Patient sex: M
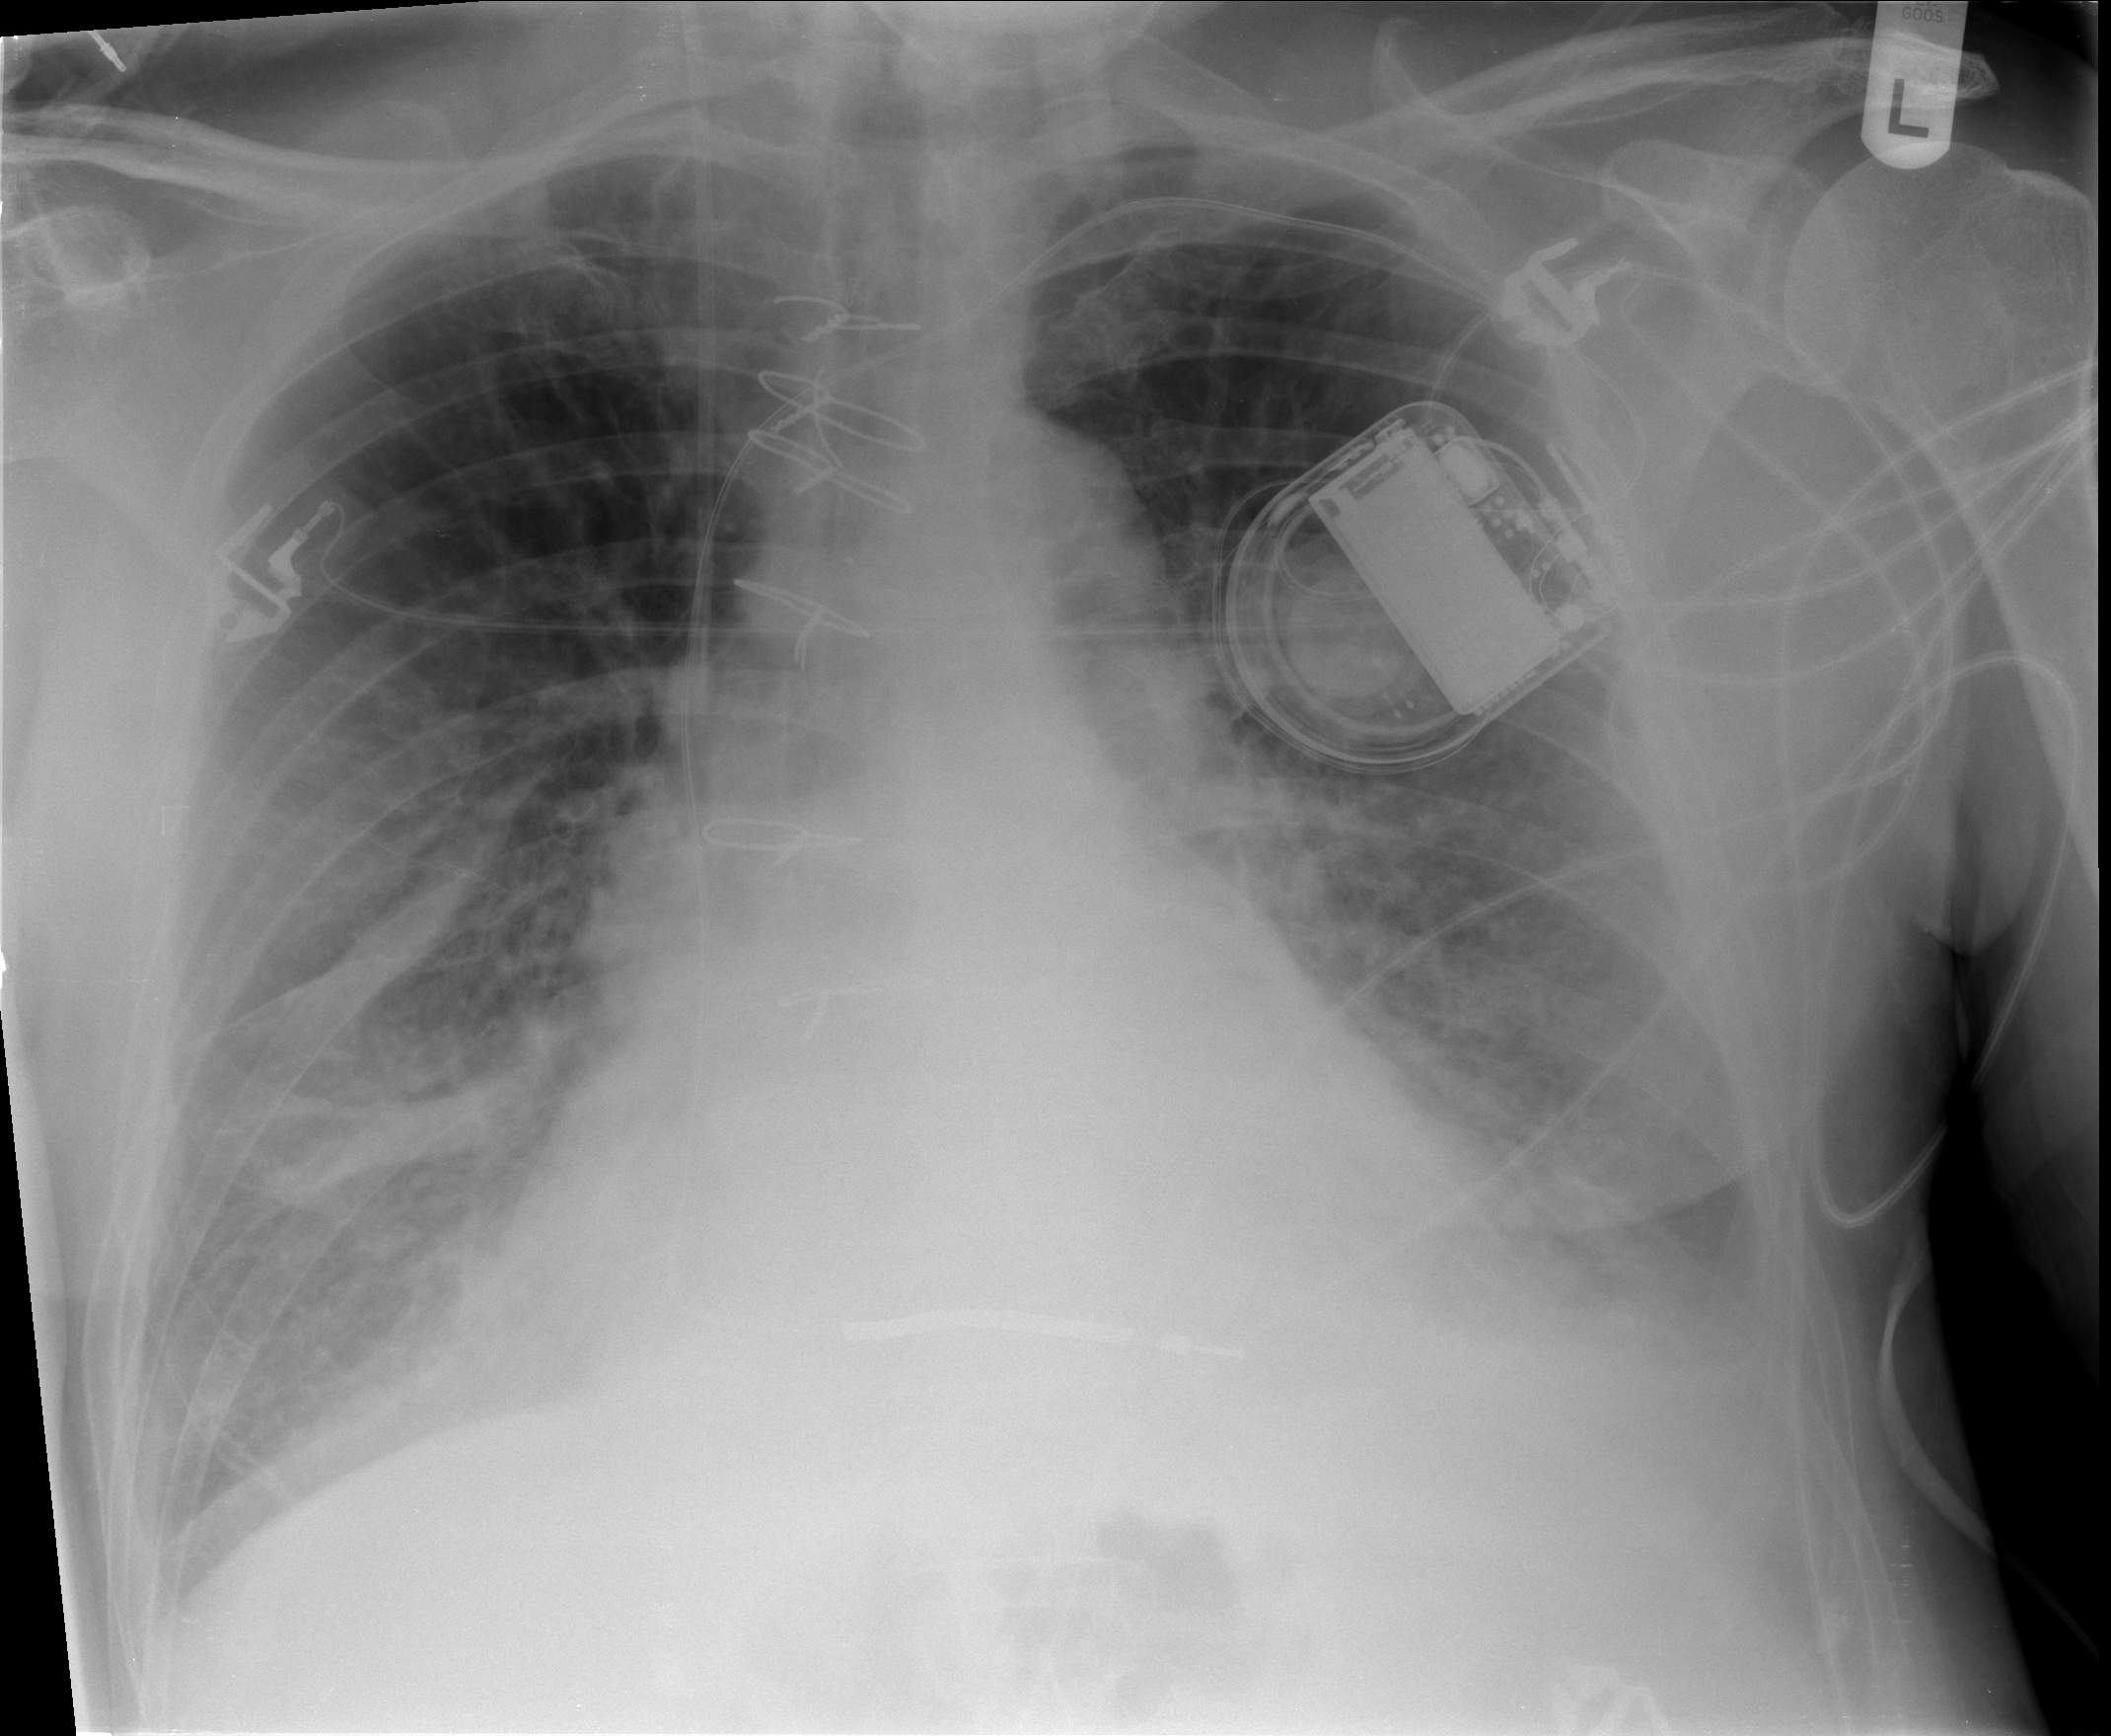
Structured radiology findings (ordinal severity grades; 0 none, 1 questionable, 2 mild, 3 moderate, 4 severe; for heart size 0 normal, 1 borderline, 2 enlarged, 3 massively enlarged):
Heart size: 2
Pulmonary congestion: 2
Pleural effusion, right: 1
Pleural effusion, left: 2
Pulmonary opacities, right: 2
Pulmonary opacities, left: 2
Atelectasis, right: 2
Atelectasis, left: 2